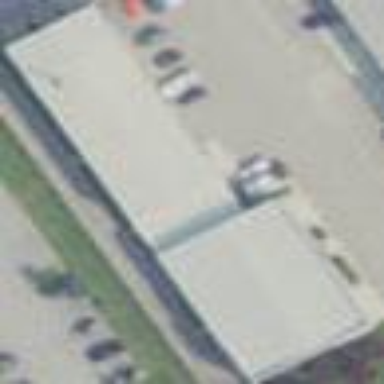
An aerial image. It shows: Industrial building.